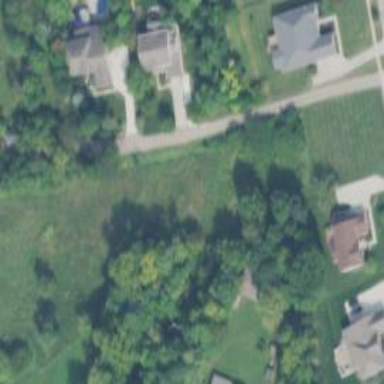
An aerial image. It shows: Shared driveway designated as service road.